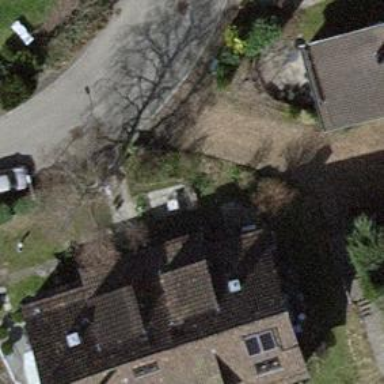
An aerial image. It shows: Building with pitched roof.